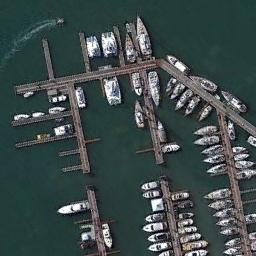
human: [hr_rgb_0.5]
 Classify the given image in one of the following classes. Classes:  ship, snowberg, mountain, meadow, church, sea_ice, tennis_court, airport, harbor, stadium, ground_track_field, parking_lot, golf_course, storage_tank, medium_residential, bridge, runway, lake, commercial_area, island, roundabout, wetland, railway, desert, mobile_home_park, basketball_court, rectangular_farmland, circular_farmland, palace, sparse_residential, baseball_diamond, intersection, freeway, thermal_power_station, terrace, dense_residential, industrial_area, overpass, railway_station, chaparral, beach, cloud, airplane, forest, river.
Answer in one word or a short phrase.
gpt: harbor